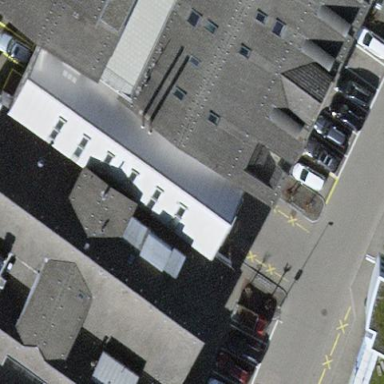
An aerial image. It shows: Gabled roof building with lightslategray color. The orientation of the roof is along the building.